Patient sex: M
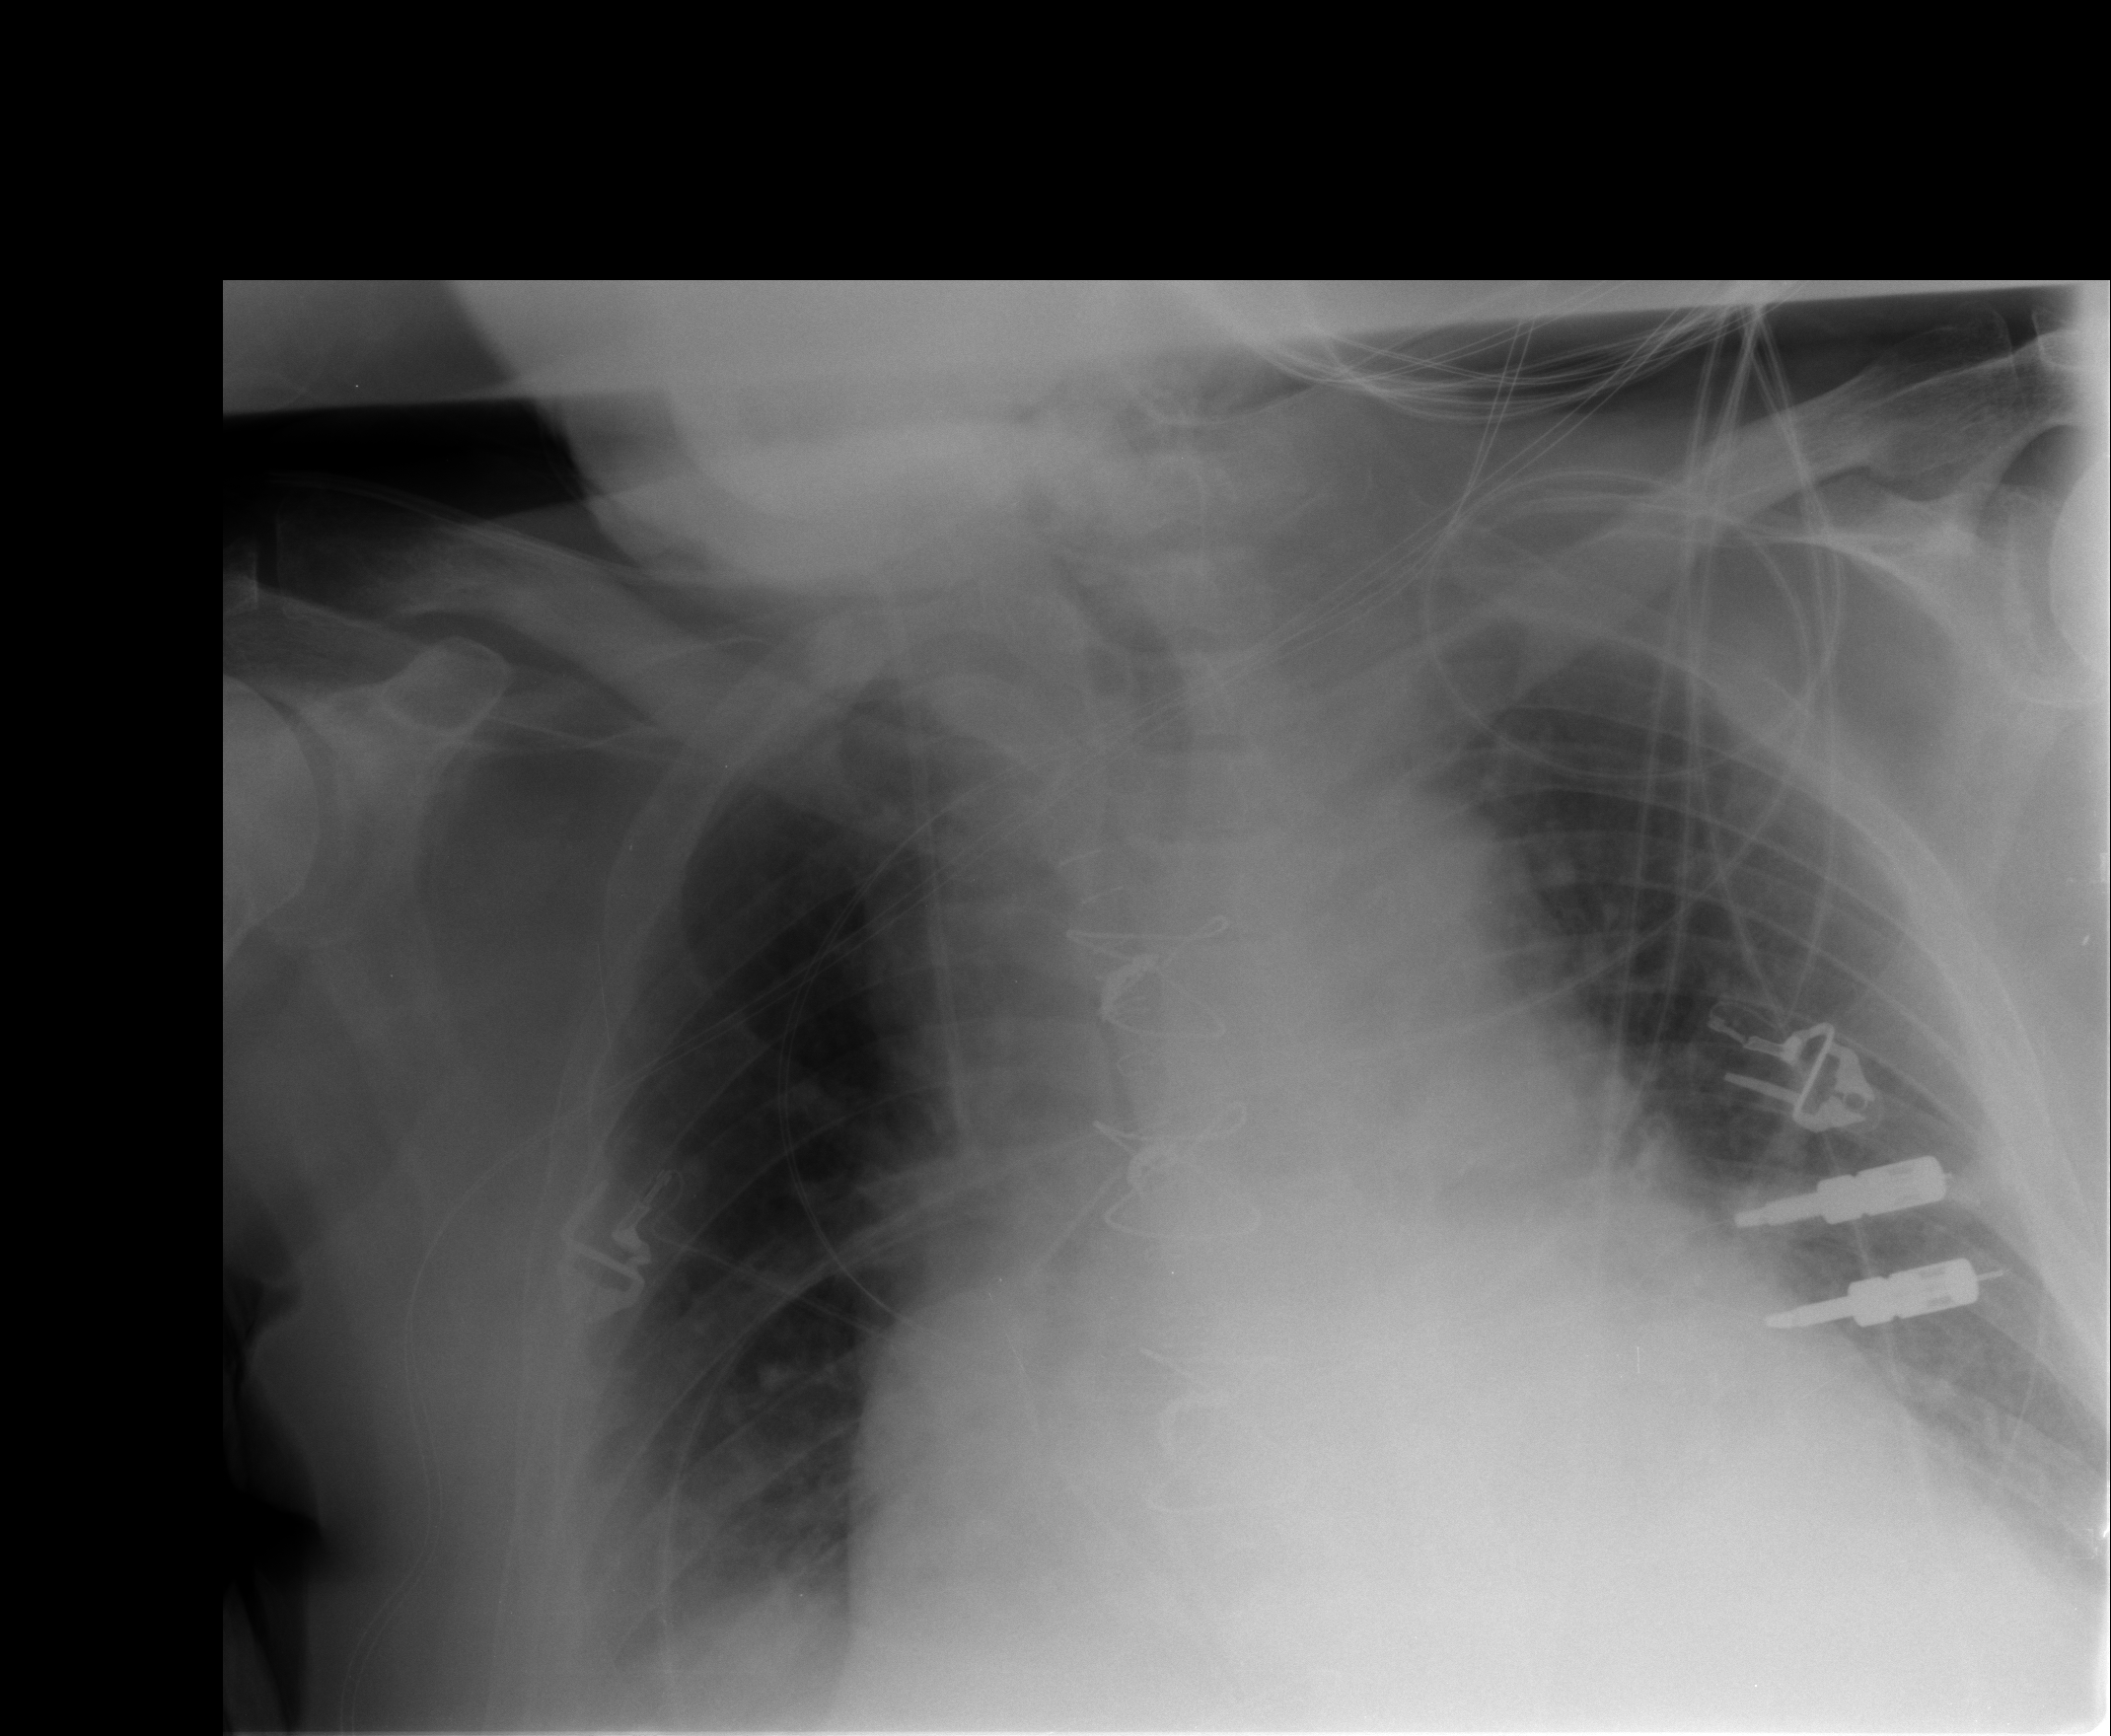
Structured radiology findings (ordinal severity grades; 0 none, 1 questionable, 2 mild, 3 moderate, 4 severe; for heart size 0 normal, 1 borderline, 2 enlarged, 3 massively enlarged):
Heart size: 2
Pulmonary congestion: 2
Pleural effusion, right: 2
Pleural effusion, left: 2
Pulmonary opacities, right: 0
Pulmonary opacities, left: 0
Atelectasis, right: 2
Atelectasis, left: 2